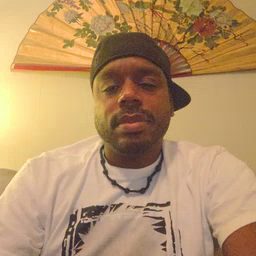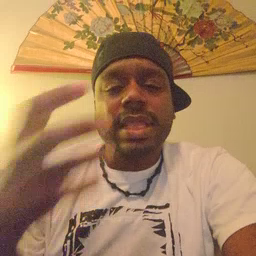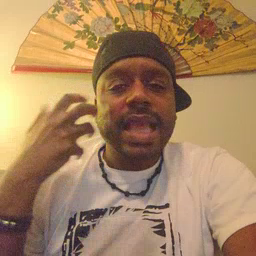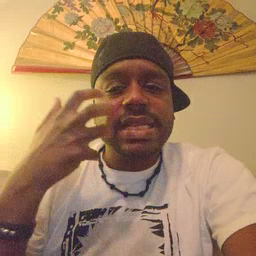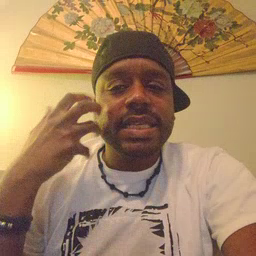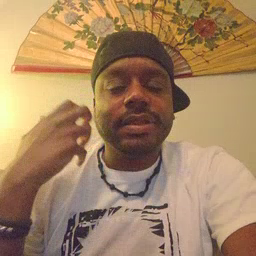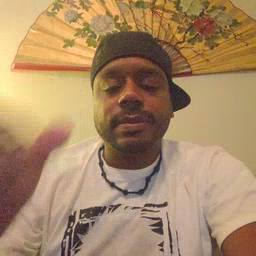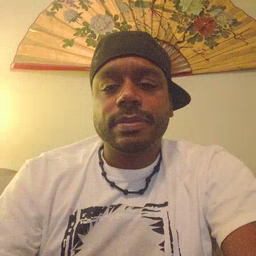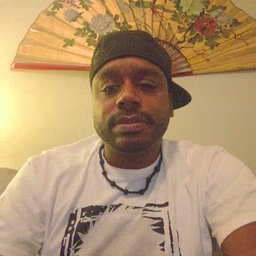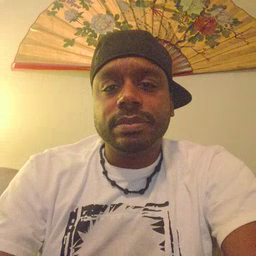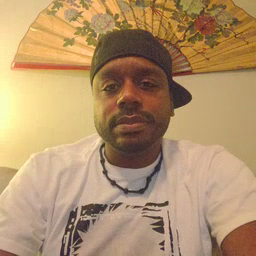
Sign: tiger